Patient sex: F
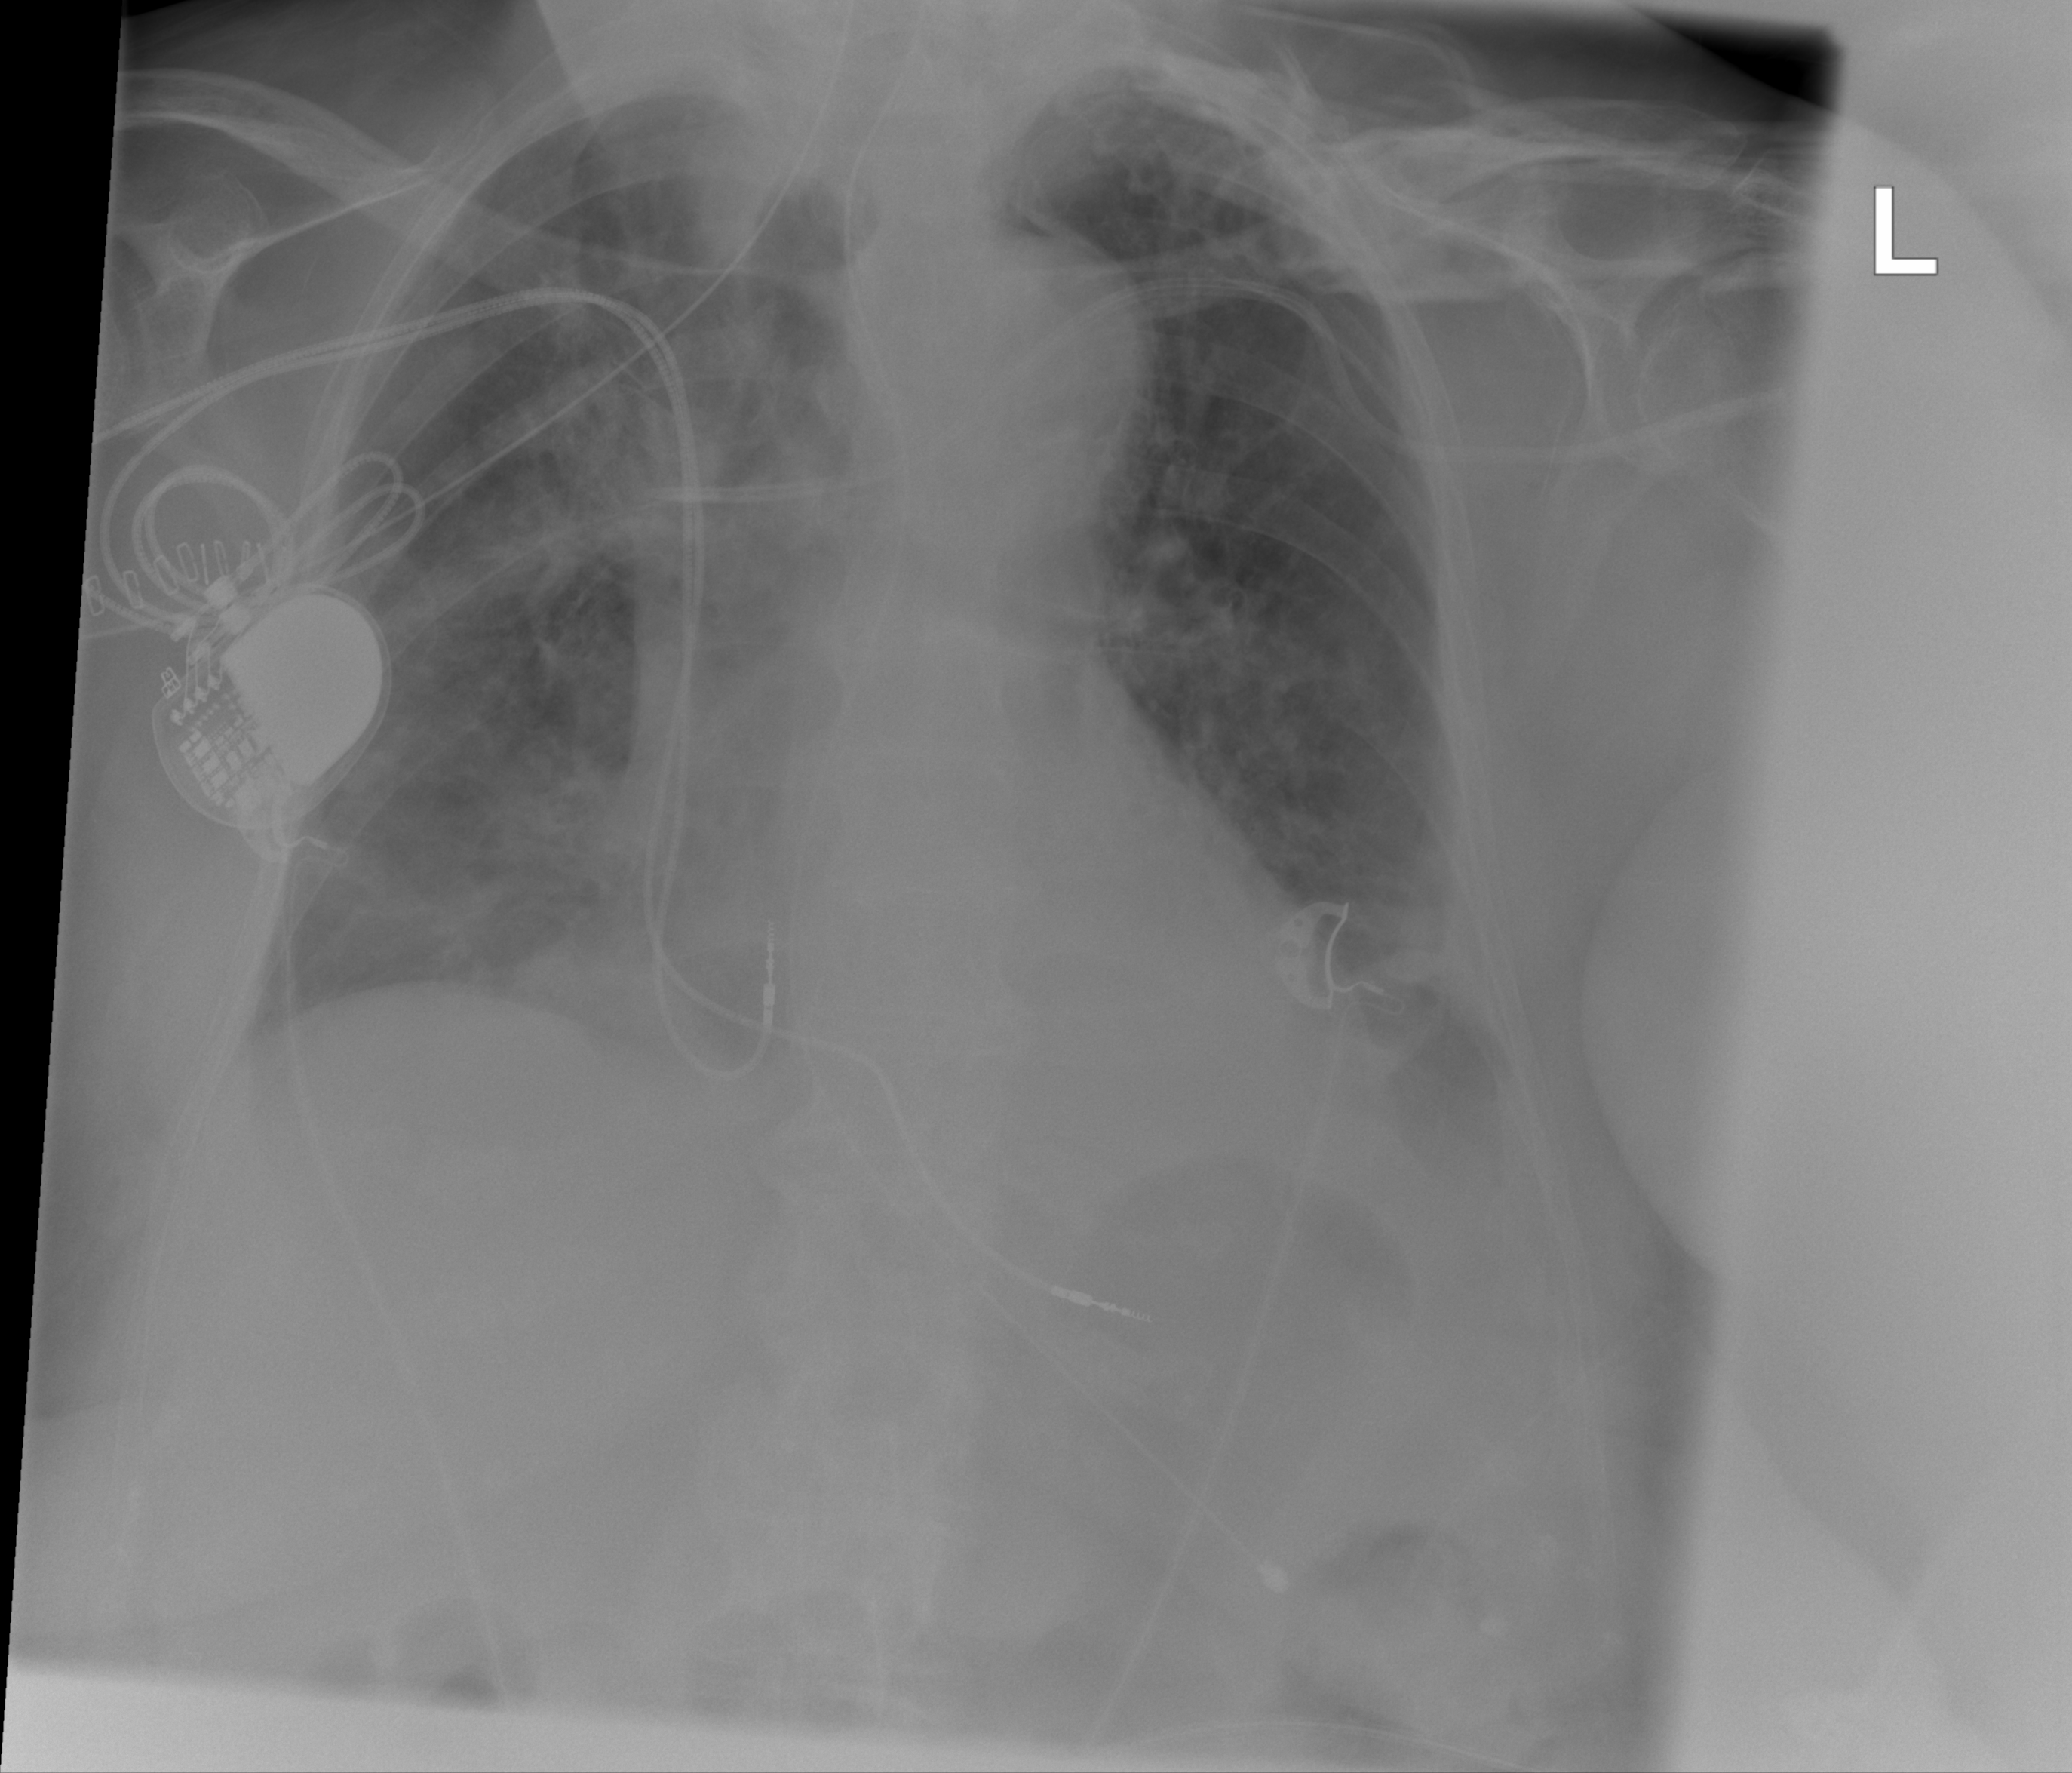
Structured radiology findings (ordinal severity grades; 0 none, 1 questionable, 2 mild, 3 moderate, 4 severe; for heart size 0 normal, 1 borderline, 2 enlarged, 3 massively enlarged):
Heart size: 2
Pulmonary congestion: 2
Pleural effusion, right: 1
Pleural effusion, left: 2
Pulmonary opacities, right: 2
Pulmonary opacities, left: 2
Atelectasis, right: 2
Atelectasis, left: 2